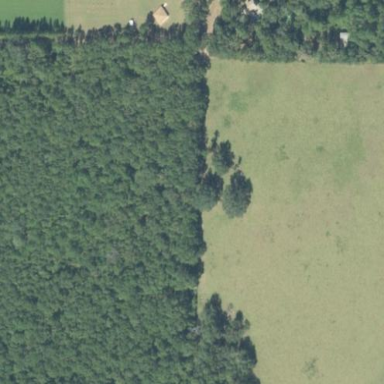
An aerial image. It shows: Mixed woodland area with various types of leaves.